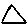
Label: triangle